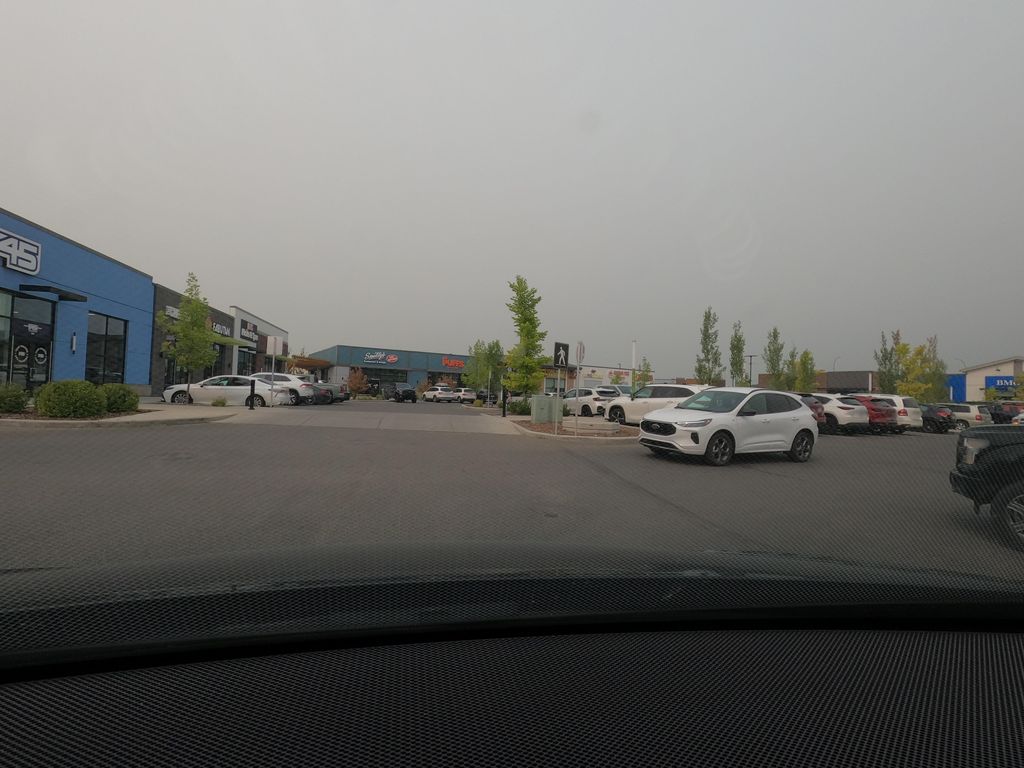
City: calgary